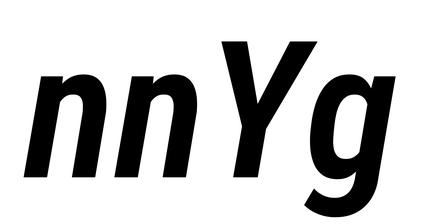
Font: Roboto-Italic_Condensed_SemiBold_Italic